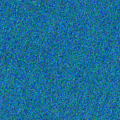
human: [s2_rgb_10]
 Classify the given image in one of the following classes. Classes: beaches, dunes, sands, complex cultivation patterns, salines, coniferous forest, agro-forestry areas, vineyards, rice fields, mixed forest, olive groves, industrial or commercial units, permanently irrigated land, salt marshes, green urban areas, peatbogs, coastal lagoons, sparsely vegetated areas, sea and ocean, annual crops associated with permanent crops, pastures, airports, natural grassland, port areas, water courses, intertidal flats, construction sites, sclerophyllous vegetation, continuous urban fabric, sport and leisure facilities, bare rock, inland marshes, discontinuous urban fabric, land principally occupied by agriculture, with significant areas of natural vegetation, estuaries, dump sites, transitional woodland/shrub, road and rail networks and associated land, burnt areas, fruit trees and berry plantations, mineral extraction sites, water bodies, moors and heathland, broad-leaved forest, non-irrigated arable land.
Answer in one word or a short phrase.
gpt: sea and ocean